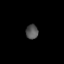
Tissue: lung
Cell type: T cells
Senescence score: 0.2372
Nuclear area (px): 174
Mean DAPI intensity: 84.368